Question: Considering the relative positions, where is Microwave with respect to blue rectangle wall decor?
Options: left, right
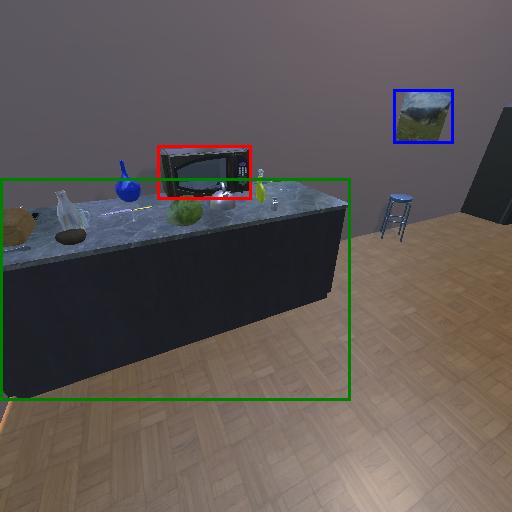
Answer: left